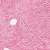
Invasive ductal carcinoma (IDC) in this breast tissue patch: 0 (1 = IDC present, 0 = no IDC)